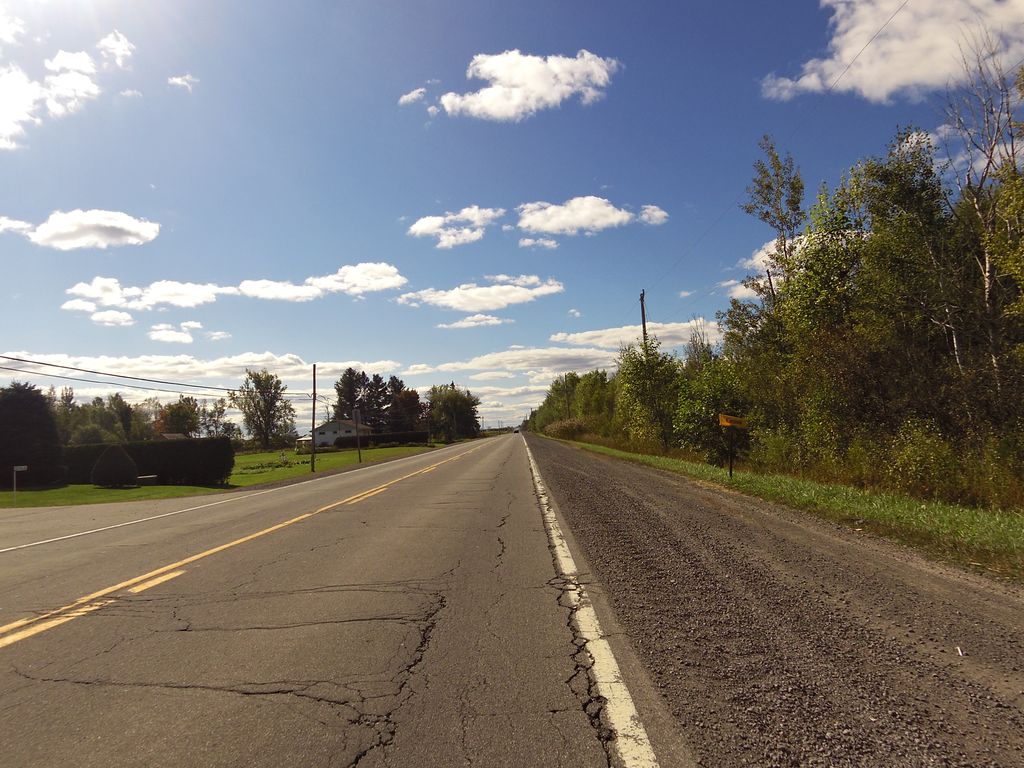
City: ottawa-gatineau